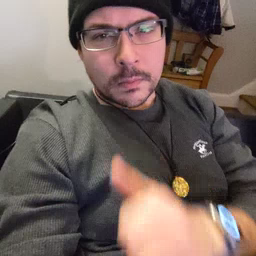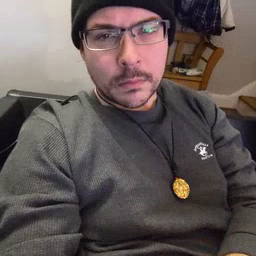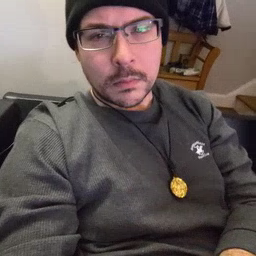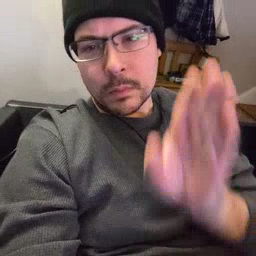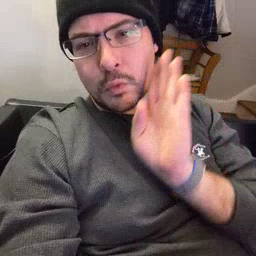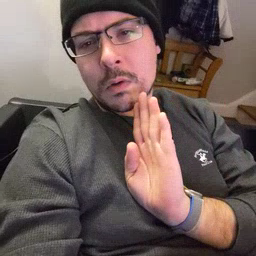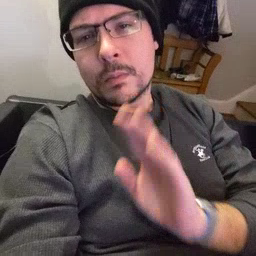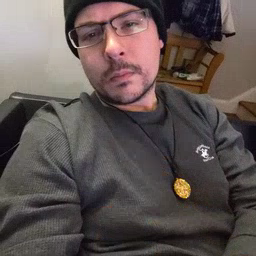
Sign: brown